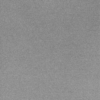
Label: dusty